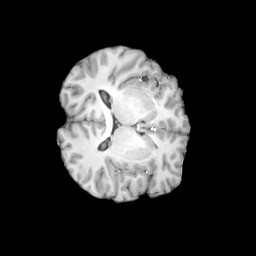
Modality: T1w
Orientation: axial
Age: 22
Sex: male
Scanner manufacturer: siemens
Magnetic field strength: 3 T
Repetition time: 2 s
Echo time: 0.0024 s